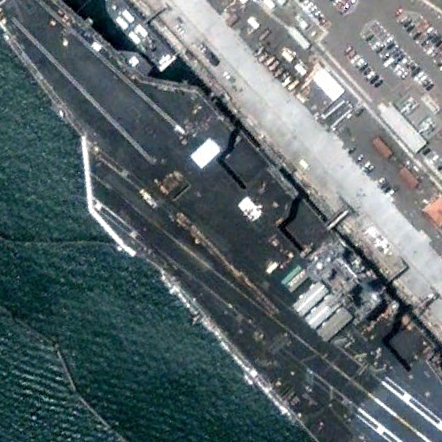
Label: Nimitz-class_aircraft_carrier